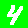
Digit: 4